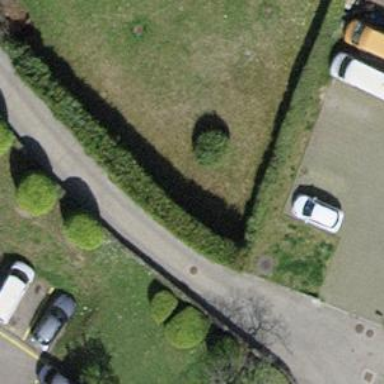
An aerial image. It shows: Residential road surfaced with paving stones.